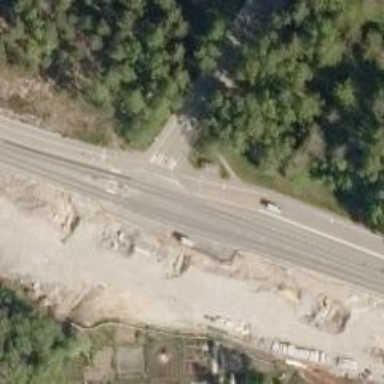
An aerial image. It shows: Asphalt cycleway with crossing.